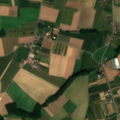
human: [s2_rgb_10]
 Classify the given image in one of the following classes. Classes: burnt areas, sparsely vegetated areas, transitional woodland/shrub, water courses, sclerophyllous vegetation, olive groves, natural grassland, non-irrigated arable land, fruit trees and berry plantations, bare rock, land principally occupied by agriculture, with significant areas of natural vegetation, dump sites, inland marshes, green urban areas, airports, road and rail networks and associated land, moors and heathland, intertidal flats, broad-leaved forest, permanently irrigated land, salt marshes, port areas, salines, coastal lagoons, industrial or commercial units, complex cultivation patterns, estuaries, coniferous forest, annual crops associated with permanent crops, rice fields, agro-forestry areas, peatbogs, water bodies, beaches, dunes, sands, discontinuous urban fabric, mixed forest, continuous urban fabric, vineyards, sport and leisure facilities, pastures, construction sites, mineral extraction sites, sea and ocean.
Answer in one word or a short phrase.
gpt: discontinuous urban fabric, non-irrigated arable land, complex cultivation patterns, broad-leaved forest